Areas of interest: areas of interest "Library"
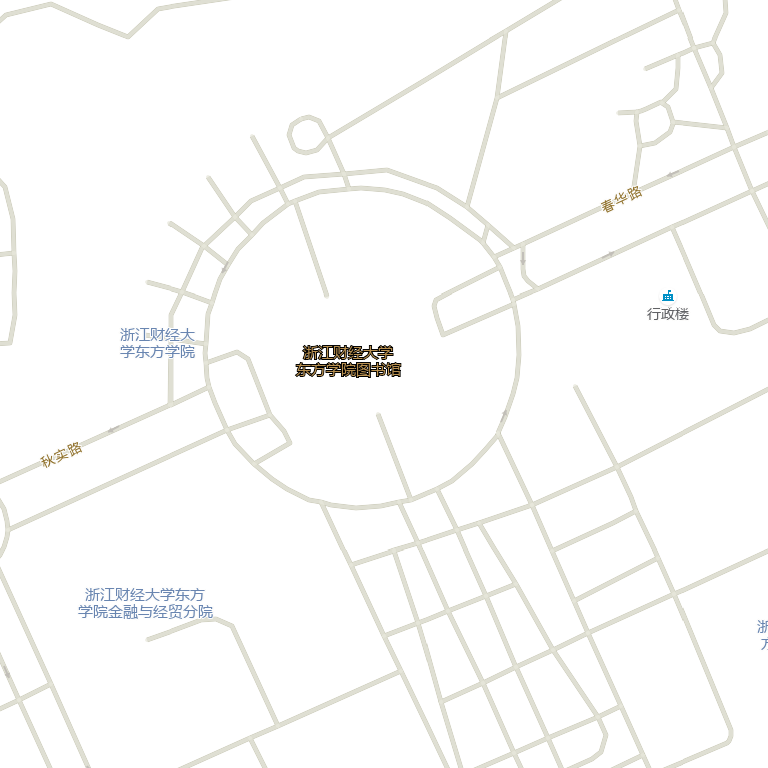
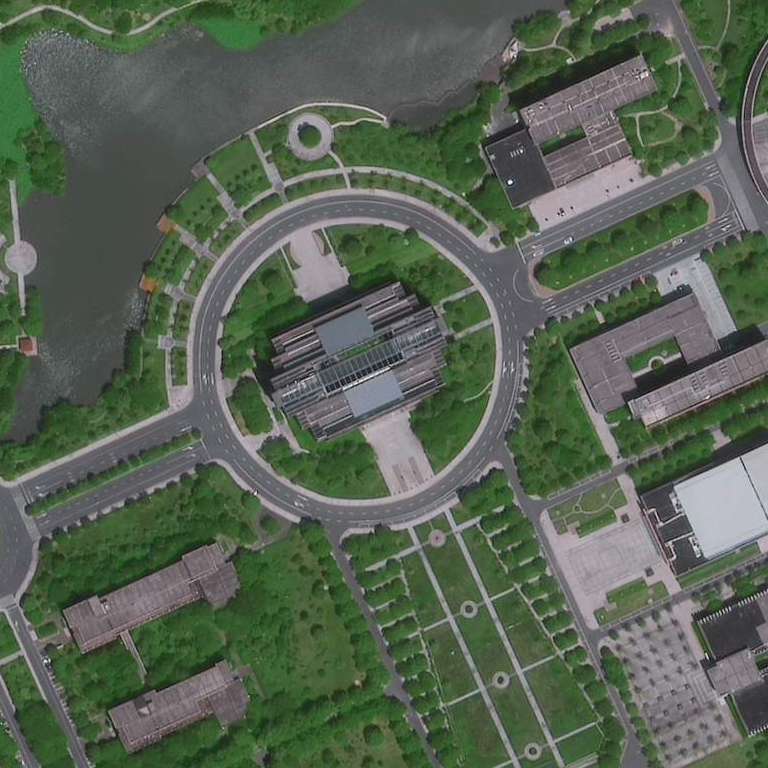